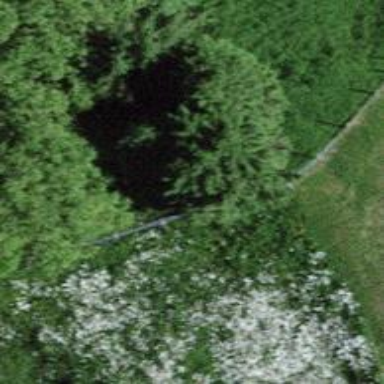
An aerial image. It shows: Evergreen needle-leaved tree.